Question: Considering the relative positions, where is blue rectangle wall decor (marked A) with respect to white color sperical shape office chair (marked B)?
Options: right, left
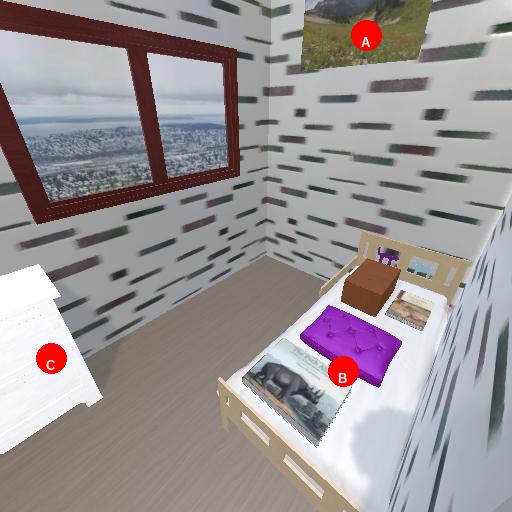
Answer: right